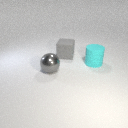
large cyan rubber cylinder in front of large gray rubber cube